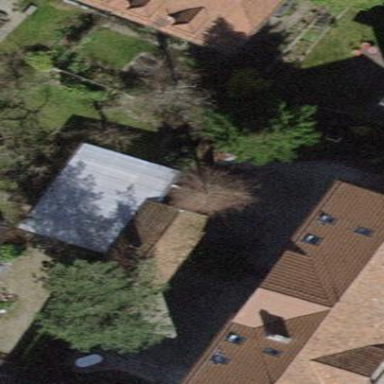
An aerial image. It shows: View of roof of building.